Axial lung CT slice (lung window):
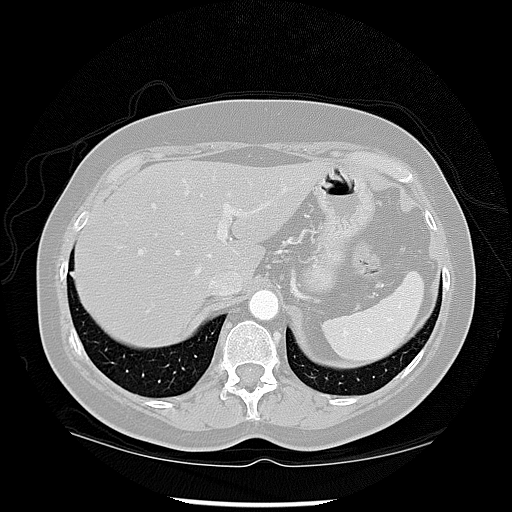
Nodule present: no